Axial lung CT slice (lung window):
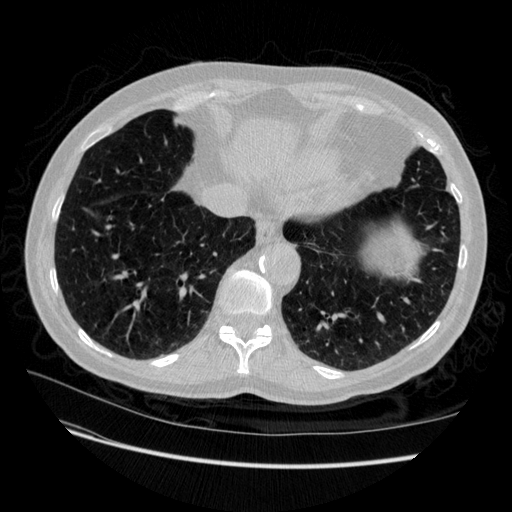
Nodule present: no